Field crop: tomato
Growth stage: 1
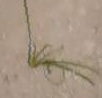
Species: cyperus